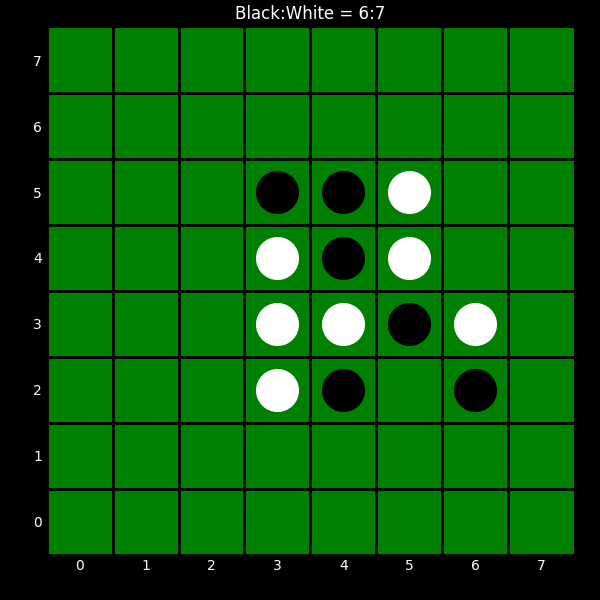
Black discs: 6
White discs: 7